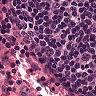
Metastatic tissue present: no